Question: I want to use 'geom_text()' my graph but it is shown behind my bargraphs.
How can I bring it in front of the bars and how to show the total amount as 'geom_text()' also?
you will find below my data set(edit)
'''
BRNCH_NAME PRODUCTS FINAL_SCORE
1 A ANCH BILL 1998
2 B ANCH BILL 1216
7 G ANCH BILL 1220
8 H ANCH BILL 1217
16 A ANCH TICKET 1998
17 B ANCH TICKET 2331
18 C ANCH TICKET 0
19 D ANCH TICKET 0
20 E ANCH TICKET 0
21 F ANCH TICKET 0
22 G ANCH TICKET 1665
31 A ANCH SHOP 2331
32 B ANCH SHOP 1154
33 C ANCH SHOP 1165
34 D ANCH SHOP 1388
35 E ANCH SHOP 1265
'''

'''
ggplot(data = FINAL_SCORE_BAR,
aes(x = reorder(FINAL_SCORE_BAR$BRNCH_NAME, FINAL_SCORE_BAR$FINAL_SCORE),
y = FINAL_SCORE, fill = PRODUCTS, label = FINAL_SCORE)) +
geom_text(size = 3, position = position_stack(vjust = 0.5))+
labs(y = "HGA ALL FINAL SCORE", x = "ELEMENTS", face = "bold",
colour = "black", csize = 5) +
coord_flip() +
geom_bar(stat = "identity", position = "stack")+
theme(axis.text.x = element_text(size = 12, face = "bold"),
axis.text.y = element_text(size = 12, face = "bold")) +
scale_fill_brewer(palette = "Blues")
'''
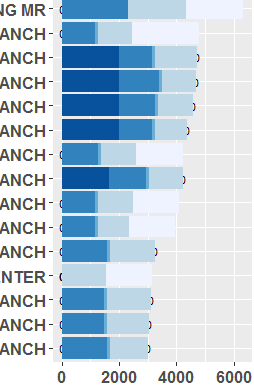
Answer: Change the order of your geoms, e.g.:
'''
ggplot(data = FINAL_SCORE_BAR,
aes(x = reorder(FINAL_SCORE_BAR$BRNCH_NAME, FINAL_SCORE_BAR$FINAL_SCORE),
y = FINAL_SCORE, fill = PRODUCTS, label = FINAL_SCORE)) +
labs(y = "HGA ALL FINAL SCORE", x = "ELEMENTS", face = "bold",
colour = "black", csize = 5) +
coord_flip() +
geom_bar(stat = "identity", position = "stack") +
theme(axis.text.x = element_text(size = 12, face = "bold"),
axis.text.y = element_text(size = 12, face = "bold")) +
scale_fill_brewer(palette = "Blues") +
# the order of geoms matters
geom_text(size = 3, position = position_stack(vjust = 0.5))
'''
---
based on the updated information in the question.
---
Column "PRODUCTS" is missing in your data. Without it my answer is this (you should instal 'data.table' and 'tidyverse' packages if you don't have them:
'''
library(tidyverse)
FINAL_SCORE_BAR <-
data.table::fread(stringsAsFactors = TRUE,
'BRNCH_NAME ELEMENTS FINAL_SCORE
"A ANCH" BILL 1998
"B ANCH" BILL 1216
"G ANCH" BILL 1220
"H ANCH" BILL 1217
"A ANCH" TICKET 1998
"B ANCH" TICKET 2331
"C ANCH" TICKET 0
"D ANCH" TICKET 0
"E ANCH" TICKET 0
"F ANCH" TICKET 0
"G ANCH" TICKET 1665
"A ANCH" SHOP 2331
"B ANCH" SHOP 1154
"C ANCH" SHOP 1165
"D ANCH" SHOP 1388
"E ANCH" SHOP 1265')
FINAL_SCORE_BAR <- FINAL_SCORE_BAR %>%
mutate(BRNCH_NAME = reorder(BRNCH_NAME, FINAL_SCORE, FUN = mean))
my_sum <- FINAL_SCORE_BAR %>%
group_by(BRNCH_NAME) %>%
summarize(SUM_FINAL_SCORE = sum(FINAL_SCORE))
ggplot(data = FINAL_SCORE_BAR,
aes(x = BRNCH_NAME, y = FINAL_SCORE)) +
labs(y = "HGA ALL FINAL SCORE", x = "ELEMENTS", face = "bold",
colour = "black", csize = 5) +
coord_flip(ylim = c(0, 7500)) +
geom_bar(stat = "identity", position = "stack")+
theme(axis.text.x = element_text(size = 12, face = "bold"),
axis.text.y = element_text(size = 12, face = "bold")) +
scale_fill_brewer(palette = "Blues") +
# The sums:
geom_text(data = my_sum,
aes(x = BRNCH_NAME,
y = SUM_FINAL_SCORE,
label = SUM_FINAL_SCORE),
size = 3,
hjust = -0.2,
inherit.aes = FALSE
)
'''